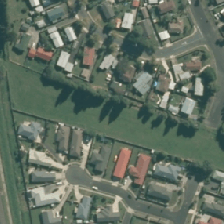
Land cover: urban_parkland